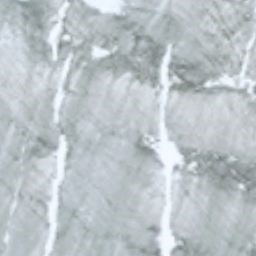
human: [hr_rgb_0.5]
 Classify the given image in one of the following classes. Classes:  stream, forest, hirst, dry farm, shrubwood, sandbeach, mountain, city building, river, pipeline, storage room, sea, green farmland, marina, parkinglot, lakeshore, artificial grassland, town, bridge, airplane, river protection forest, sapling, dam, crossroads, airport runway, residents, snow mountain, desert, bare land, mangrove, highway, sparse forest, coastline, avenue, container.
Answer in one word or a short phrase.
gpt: snow mountain